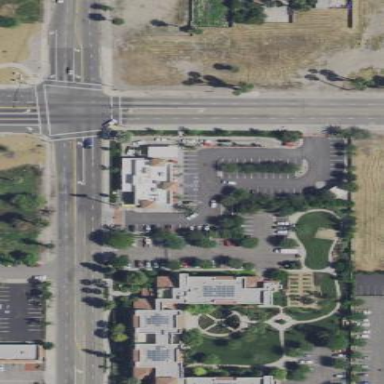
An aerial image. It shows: Retail area.